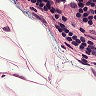
Metastatic tissue present: no